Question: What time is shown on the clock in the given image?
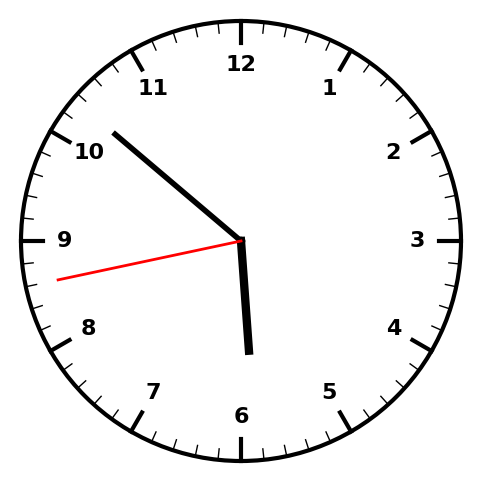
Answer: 05:51:43